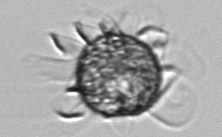
Label: Pelagostrobilidium